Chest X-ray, AP view. Patient: 31 years old, sex M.
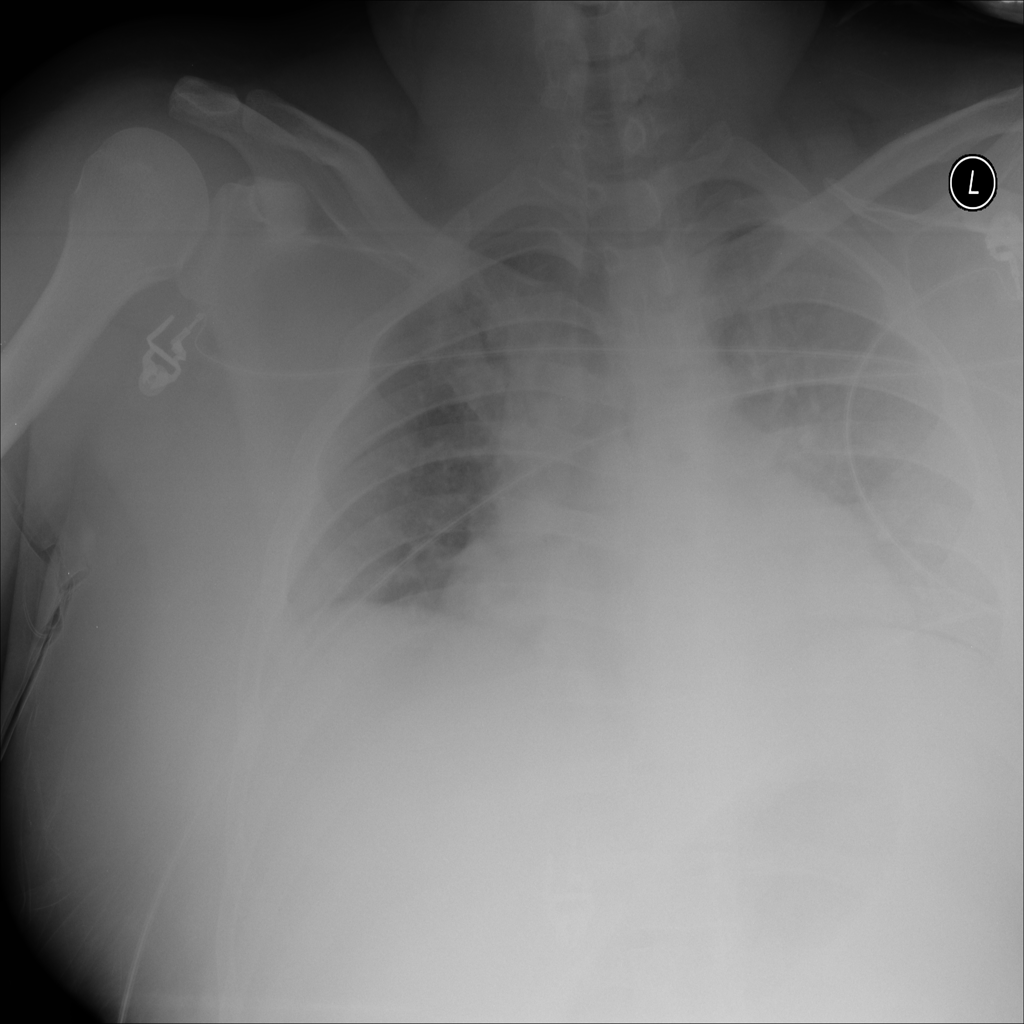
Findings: Atelectasis, Effusion